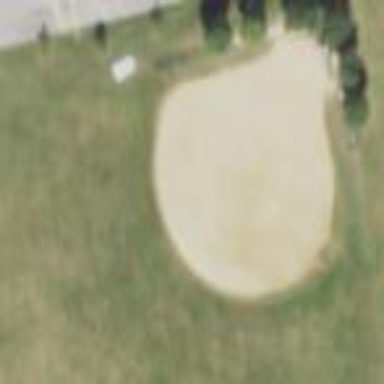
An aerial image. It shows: Softball pitch for leisure and sport activities.